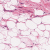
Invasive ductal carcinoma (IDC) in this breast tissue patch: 0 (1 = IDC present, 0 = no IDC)